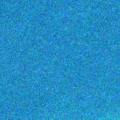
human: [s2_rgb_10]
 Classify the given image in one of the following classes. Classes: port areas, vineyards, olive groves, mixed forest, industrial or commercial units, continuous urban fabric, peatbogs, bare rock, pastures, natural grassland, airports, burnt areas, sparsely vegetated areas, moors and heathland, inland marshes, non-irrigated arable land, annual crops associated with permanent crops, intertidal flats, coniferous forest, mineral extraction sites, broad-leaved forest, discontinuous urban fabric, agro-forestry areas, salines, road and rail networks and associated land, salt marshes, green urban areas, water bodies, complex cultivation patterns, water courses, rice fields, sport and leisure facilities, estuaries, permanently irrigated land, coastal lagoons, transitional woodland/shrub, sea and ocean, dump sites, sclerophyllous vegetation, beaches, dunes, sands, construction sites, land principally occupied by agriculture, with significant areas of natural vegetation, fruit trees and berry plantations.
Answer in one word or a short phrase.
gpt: sea and ocean